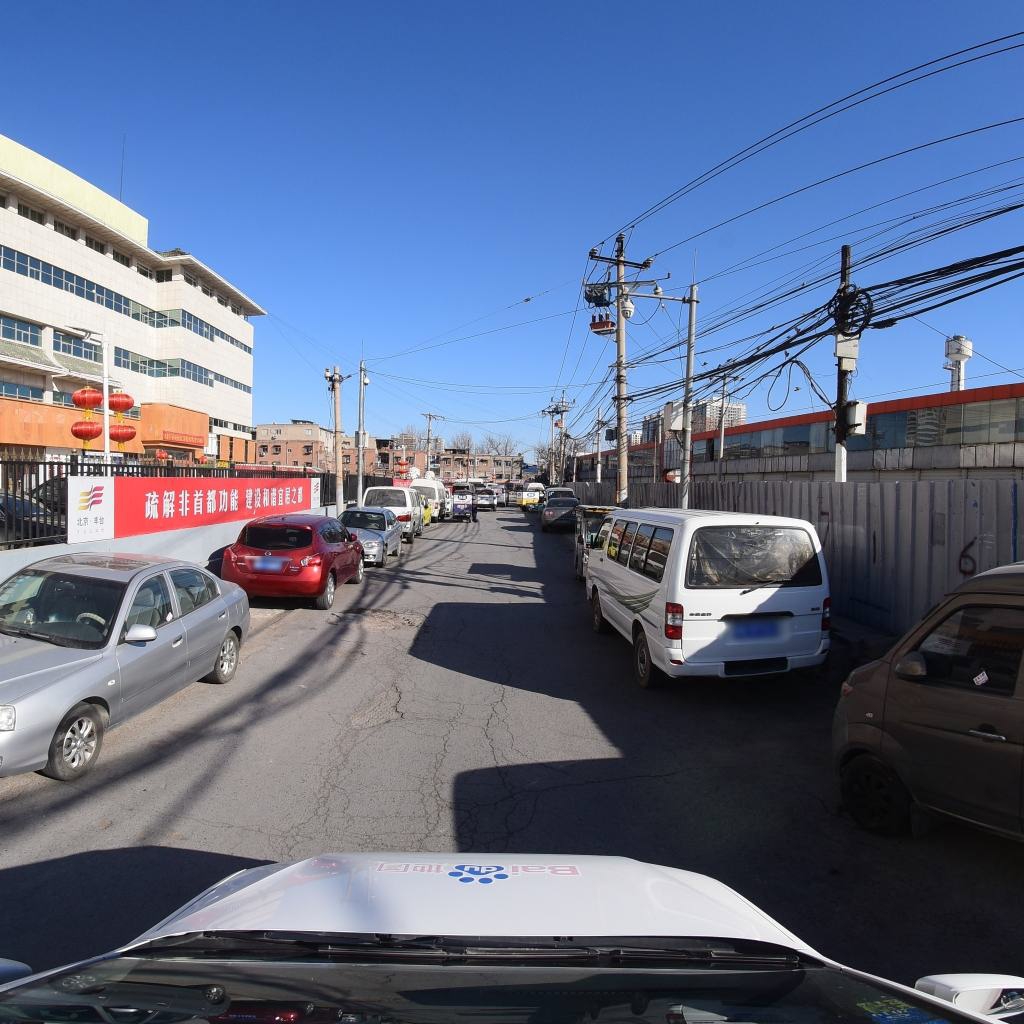
Region: Fengtai
Road damage annotations: alligator crack, transverse crack, pothole, pothole, pothole, pothole, transverse crack